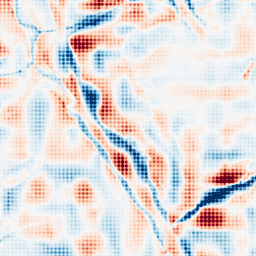
Category: wavelet
Decomposition family: wavelet_dwt
Decomposition parameters: wavelet: sym4
level: 5
Upsampling method: sinc_blackman
Upsampling parameters: scale: 4
kernel_size: 4
Upsampling scale: 4